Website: apple
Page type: account-selection
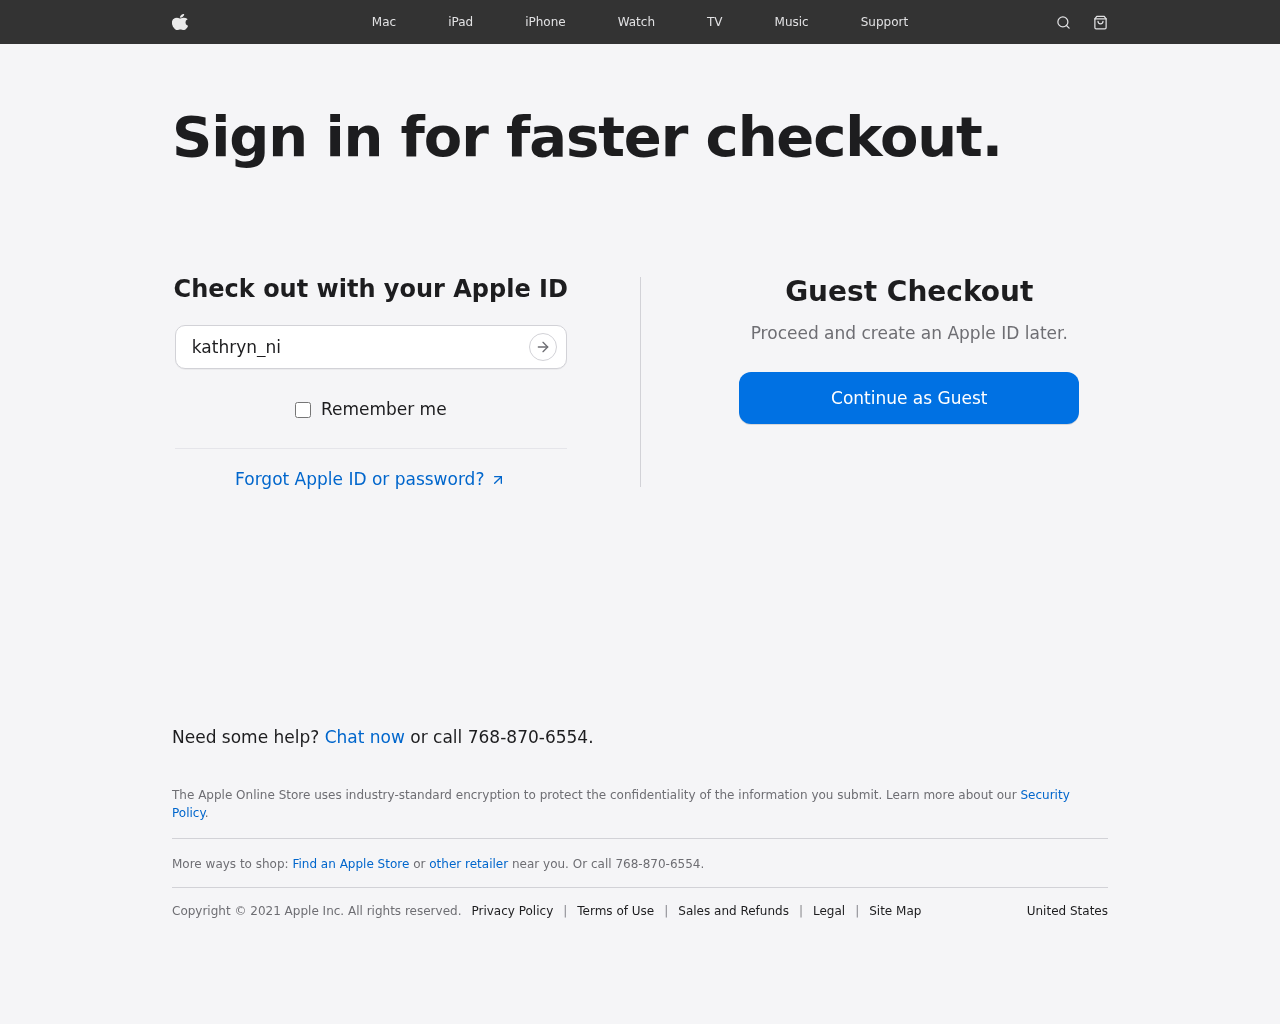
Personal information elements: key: PII_LOGIN_USERNAME
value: kathryn_nichols